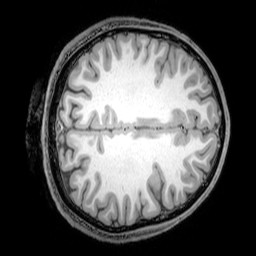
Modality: T1w
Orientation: axial
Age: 23
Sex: male
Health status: healthy
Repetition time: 0.081 s
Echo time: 0.037 s